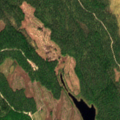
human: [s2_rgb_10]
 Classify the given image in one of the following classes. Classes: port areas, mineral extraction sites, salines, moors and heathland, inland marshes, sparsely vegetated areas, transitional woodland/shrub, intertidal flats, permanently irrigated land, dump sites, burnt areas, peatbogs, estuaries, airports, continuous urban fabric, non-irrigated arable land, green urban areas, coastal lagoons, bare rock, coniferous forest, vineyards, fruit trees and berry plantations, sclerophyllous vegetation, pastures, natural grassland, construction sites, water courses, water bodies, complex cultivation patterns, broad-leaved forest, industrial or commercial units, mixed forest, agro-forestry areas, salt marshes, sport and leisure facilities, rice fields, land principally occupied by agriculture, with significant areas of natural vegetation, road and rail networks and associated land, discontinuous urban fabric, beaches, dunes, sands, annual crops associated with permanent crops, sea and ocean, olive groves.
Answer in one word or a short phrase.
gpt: coniferous forest, mixed forest